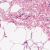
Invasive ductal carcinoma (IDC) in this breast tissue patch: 0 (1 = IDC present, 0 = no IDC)